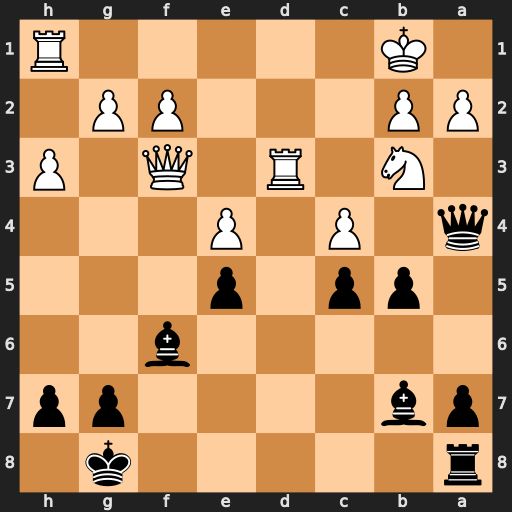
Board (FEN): r5k1/pb4pp/5b2/1pp1p3/q1P1P3/1N1R1Q1P/PP3PP1/1K5R
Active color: b
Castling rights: -
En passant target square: -
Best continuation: bxc4 Nxc5 Qb4 Rc3 Qxc5